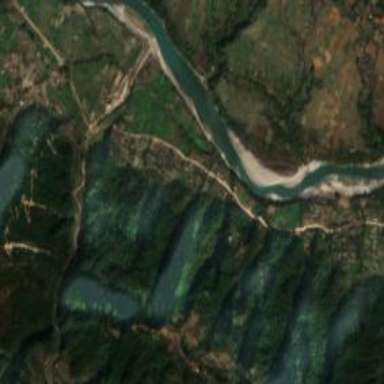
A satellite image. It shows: Beautiful view of river.